Field crop: maize
Growth stage: 1
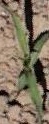
Species: maize